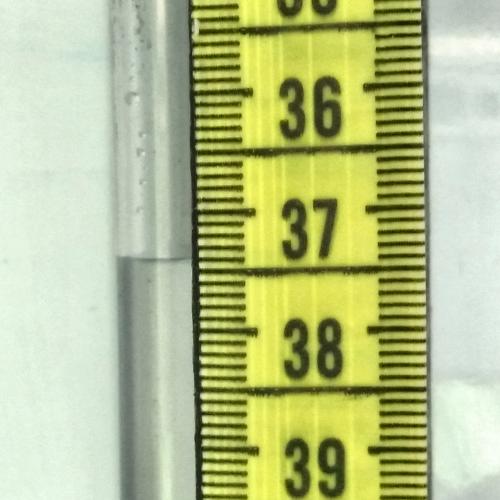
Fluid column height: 37.4 cm